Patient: sex M, age 73
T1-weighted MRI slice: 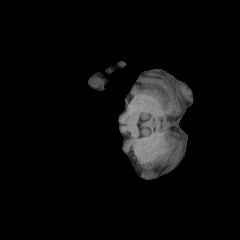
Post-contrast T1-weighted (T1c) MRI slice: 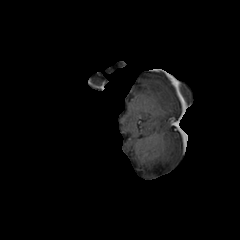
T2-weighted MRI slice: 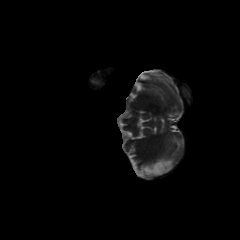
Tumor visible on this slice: no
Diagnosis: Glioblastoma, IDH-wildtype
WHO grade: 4